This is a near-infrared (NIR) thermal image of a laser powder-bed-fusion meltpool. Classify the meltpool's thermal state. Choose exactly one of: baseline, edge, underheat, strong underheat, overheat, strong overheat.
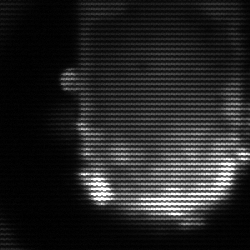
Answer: baseline